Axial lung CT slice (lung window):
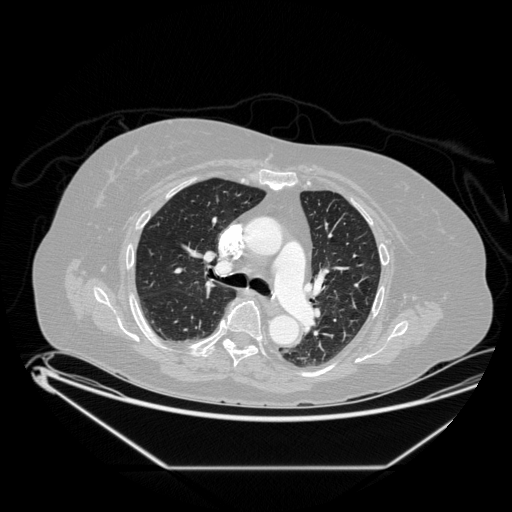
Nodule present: no